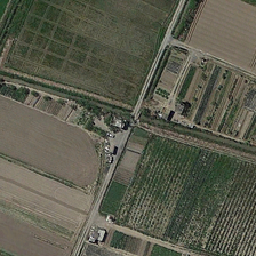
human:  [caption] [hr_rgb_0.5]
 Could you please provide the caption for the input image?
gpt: The wild road is part of the farmland.

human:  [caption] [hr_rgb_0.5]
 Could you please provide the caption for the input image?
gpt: a wild road is in some pieces of agricultural land.

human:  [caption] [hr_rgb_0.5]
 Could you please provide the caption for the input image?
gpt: There is a deserted road in some farmland.

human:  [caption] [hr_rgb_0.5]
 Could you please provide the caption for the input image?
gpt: Wasteland on some farms

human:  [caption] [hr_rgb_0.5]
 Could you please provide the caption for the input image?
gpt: a wild road is in some pieces of agricultural land.